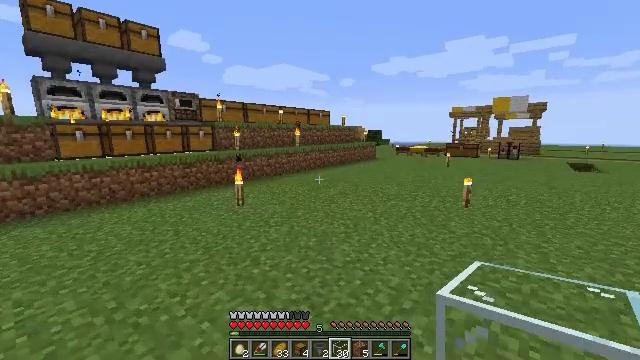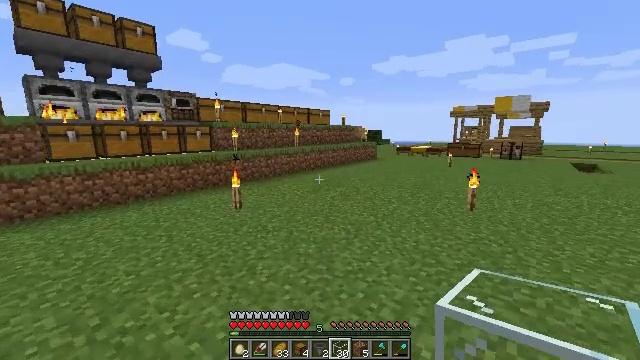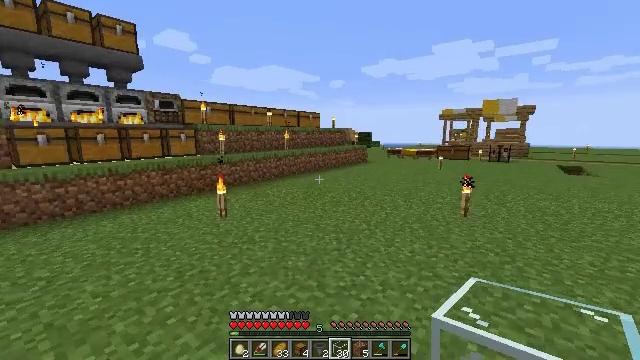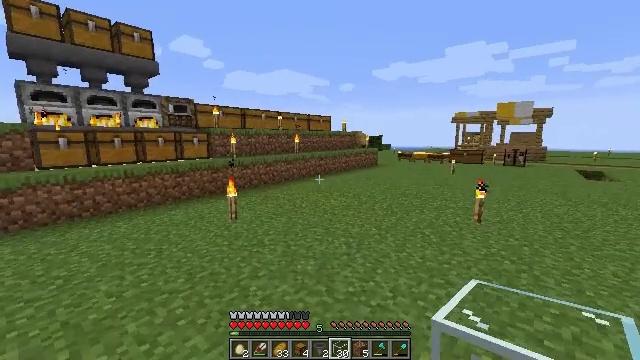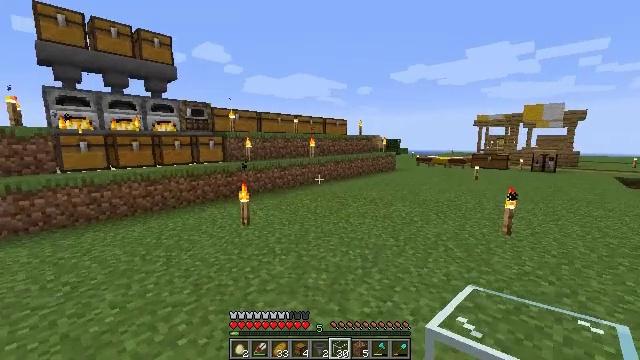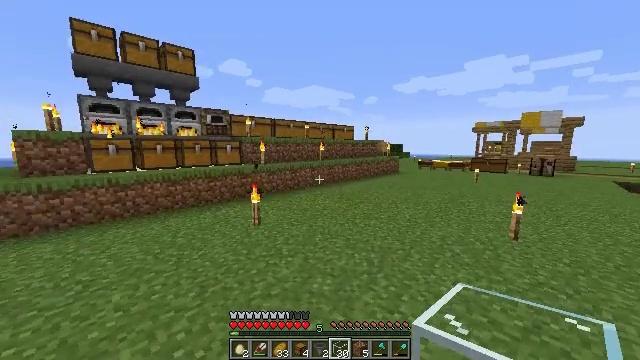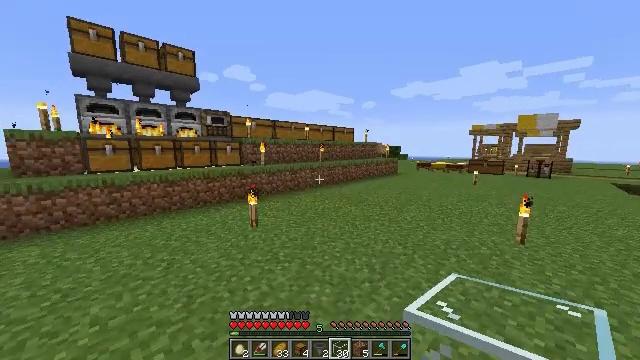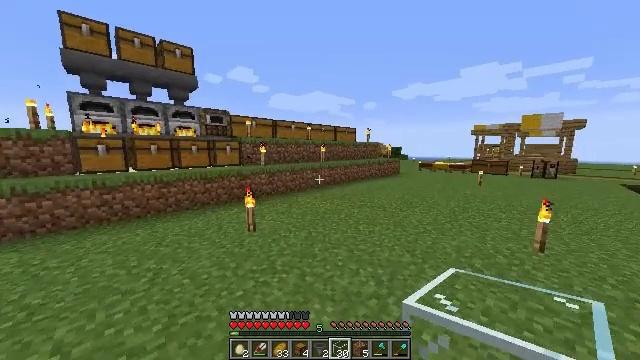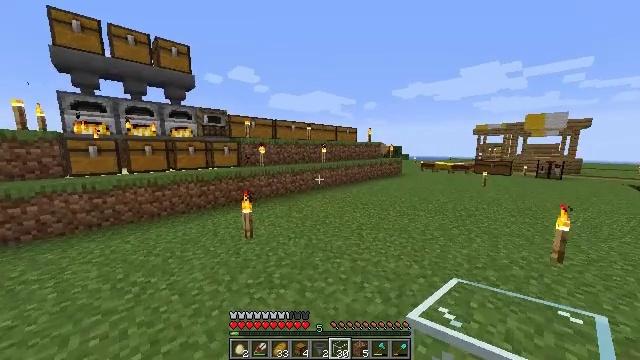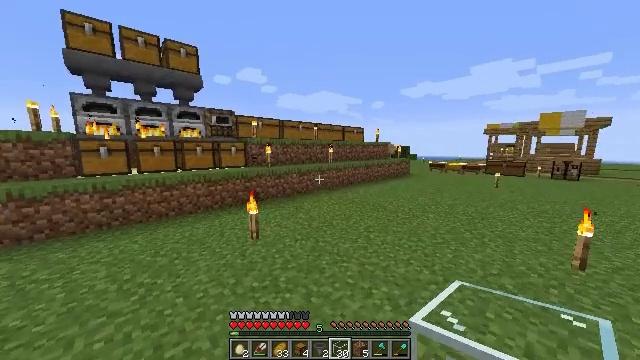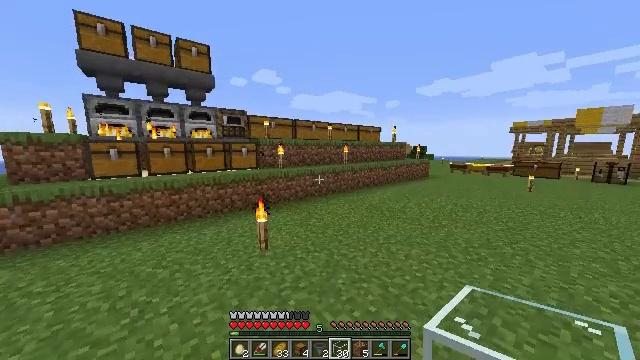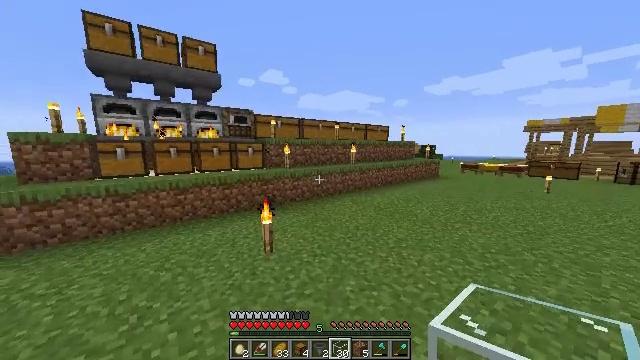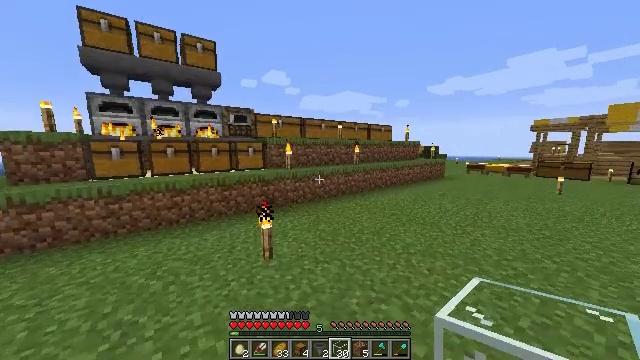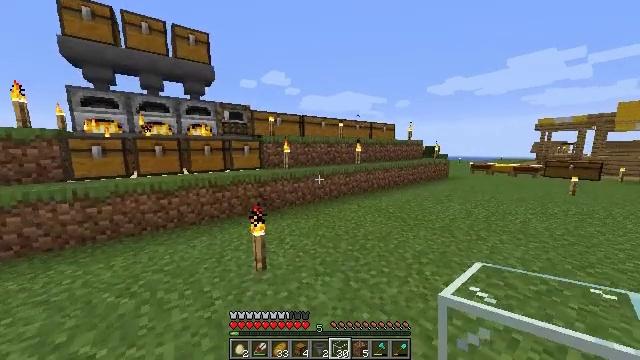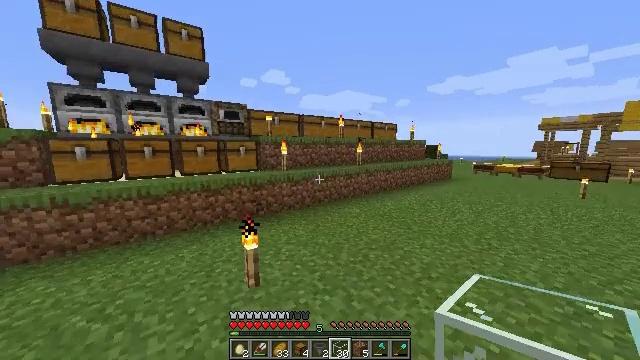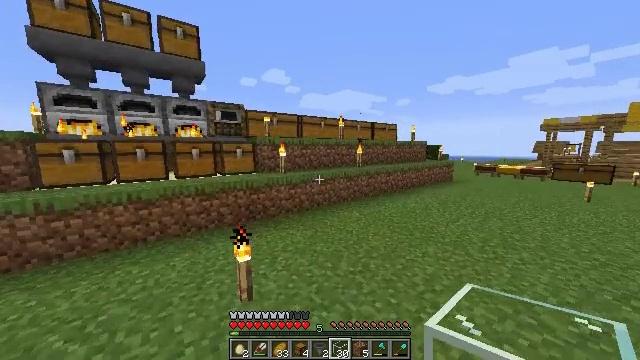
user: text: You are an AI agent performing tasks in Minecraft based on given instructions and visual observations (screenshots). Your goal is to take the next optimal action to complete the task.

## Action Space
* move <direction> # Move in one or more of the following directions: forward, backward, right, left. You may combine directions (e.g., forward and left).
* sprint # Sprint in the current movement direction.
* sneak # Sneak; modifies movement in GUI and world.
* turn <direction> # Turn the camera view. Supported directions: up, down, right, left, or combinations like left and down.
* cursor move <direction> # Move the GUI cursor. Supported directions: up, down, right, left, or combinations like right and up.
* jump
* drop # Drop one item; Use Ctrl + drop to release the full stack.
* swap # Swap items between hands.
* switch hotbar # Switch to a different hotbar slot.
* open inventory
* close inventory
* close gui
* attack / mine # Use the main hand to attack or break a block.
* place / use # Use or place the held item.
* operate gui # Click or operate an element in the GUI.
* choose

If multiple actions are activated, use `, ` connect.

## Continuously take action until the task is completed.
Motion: motion action
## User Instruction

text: Kill a zombie.
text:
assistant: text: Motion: move forward
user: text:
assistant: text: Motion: move forward, turn right
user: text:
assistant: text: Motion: move forward, sprint, turn left
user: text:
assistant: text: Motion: move forward, sprint, turn left
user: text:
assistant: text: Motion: move forward, sprint, turn left
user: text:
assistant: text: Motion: move forward
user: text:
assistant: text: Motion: move forward, sprint
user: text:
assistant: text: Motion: move forward, sprint
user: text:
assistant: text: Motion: move forward, sprint, turn left
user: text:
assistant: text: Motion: move forward, sprint, turn left
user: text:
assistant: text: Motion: move forward, turn left
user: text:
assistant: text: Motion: move forward
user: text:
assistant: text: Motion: move forward
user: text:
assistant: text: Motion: move forward
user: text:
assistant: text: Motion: move forward, jump
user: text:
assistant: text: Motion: move forward, jump
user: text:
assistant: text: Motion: move forward, jump
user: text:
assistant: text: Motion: move forward, jump
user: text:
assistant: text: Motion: move forward, jump
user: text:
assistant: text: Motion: move forward, jump
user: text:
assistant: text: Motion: move forward, jump
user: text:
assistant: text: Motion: move forward, jump
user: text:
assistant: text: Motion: move forward, jump
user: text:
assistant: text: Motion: move forward, jump
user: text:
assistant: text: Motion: move forward, sprint, turn right, jump
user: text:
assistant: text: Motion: move forward, sprint, turn right and down, jump
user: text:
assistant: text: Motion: move forward, sprint, turn right, jump
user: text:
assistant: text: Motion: move forward, sprint, turn right, jump
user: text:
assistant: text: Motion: move forward, turn right, jump
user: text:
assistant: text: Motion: move forward, turn right, jump